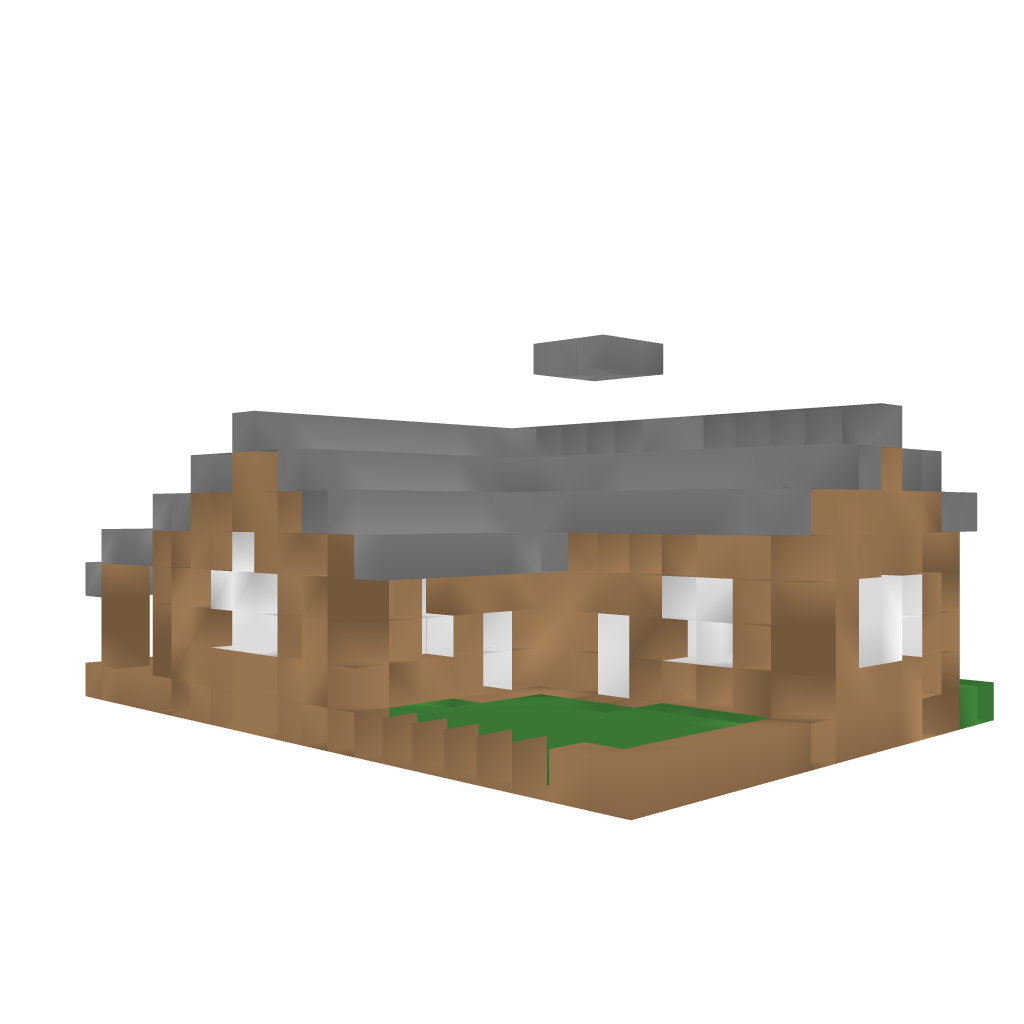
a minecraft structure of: Forrest House bad low quality